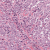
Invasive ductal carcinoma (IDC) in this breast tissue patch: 1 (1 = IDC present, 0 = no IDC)